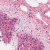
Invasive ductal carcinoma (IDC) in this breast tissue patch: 0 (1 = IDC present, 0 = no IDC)